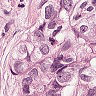
Metastatic tissue present: yes